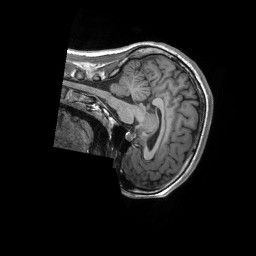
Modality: T1w
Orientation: sagittal
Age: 19
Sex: female
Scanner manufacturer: siemens
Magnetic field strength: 3 T
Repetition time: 2.3 s
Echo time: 0.00232 s